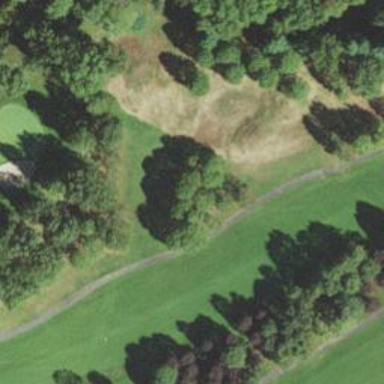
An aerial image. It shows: Path used for both walking and golf.